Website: lowes
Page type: account-dashboard
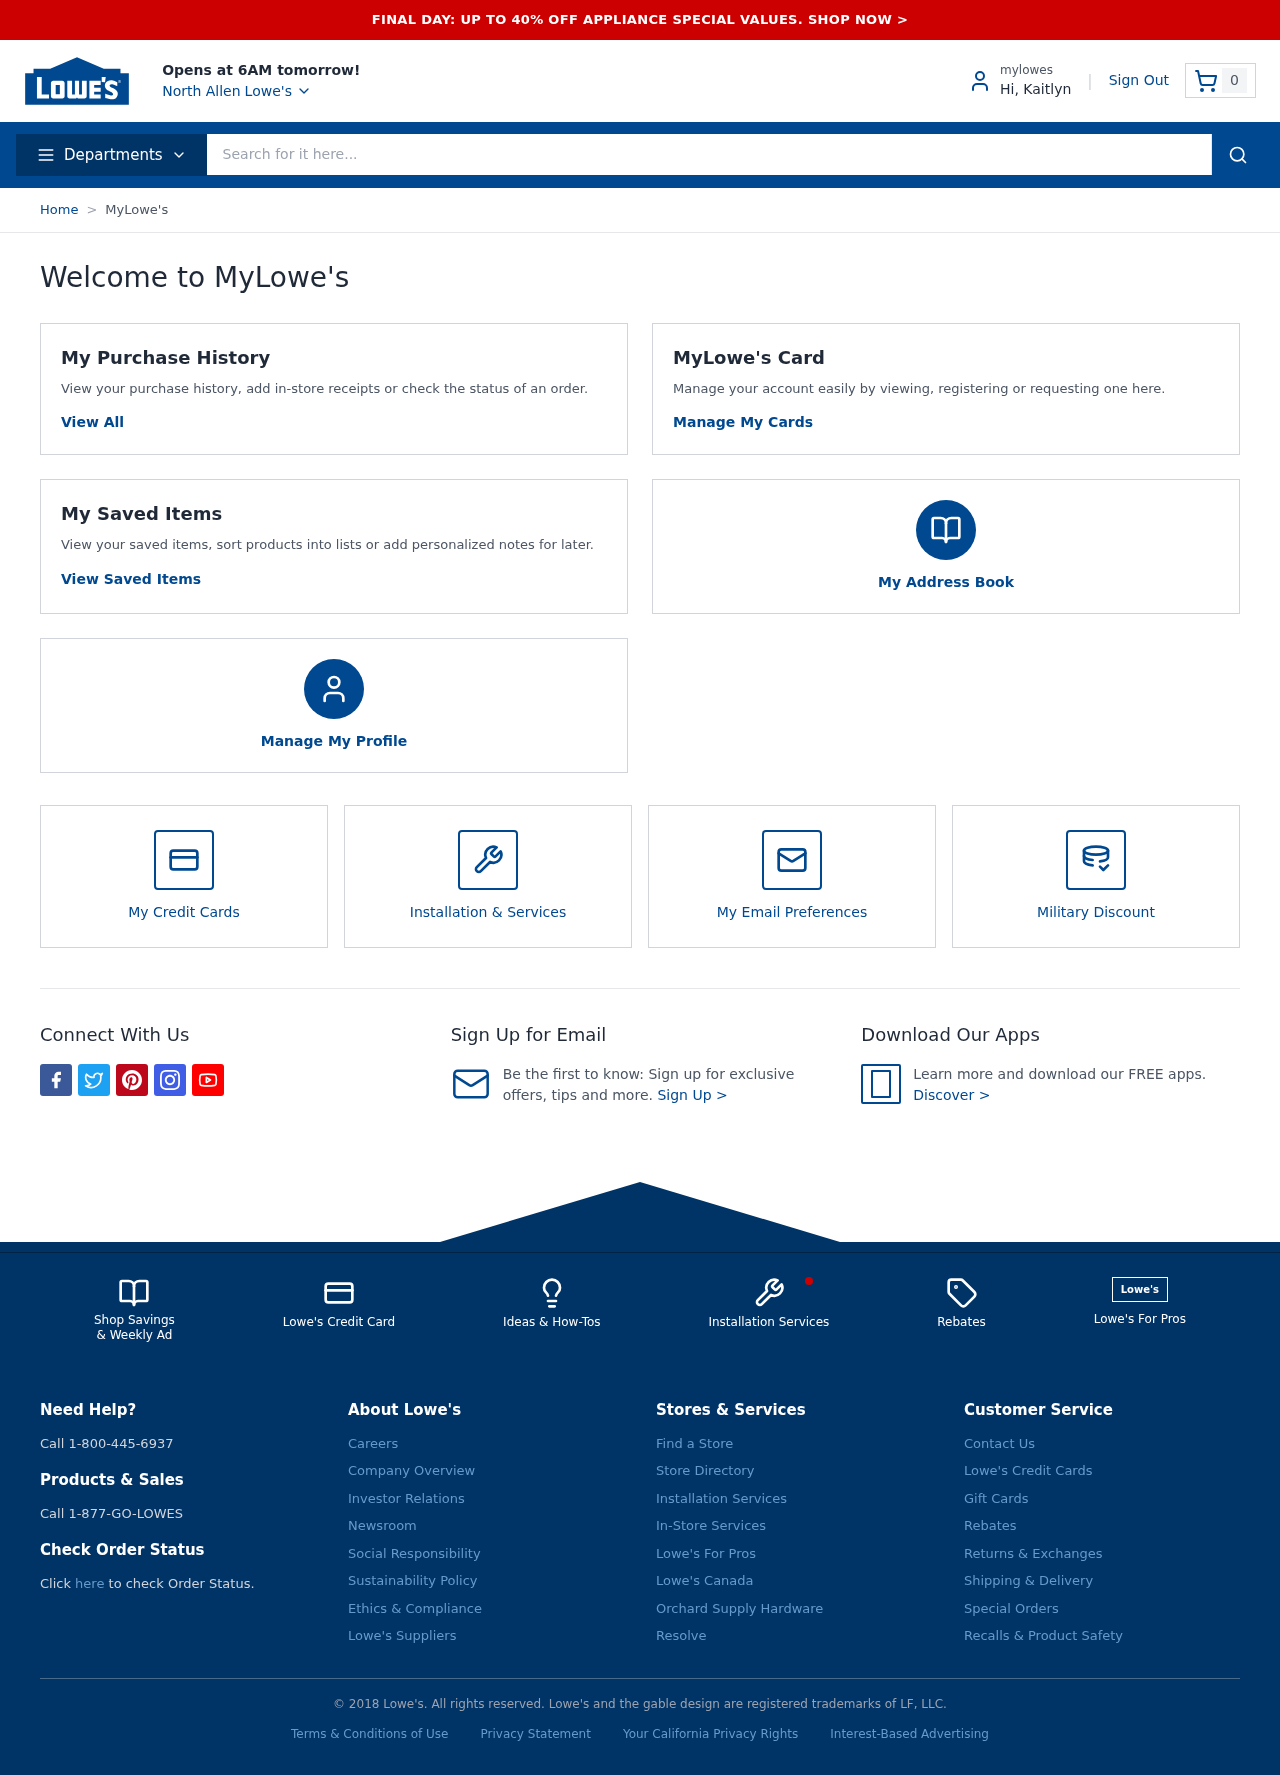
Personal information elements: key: PII_CITY
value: North Allen
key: PII_FIRSTNAME
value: Hi, Kaitlyn
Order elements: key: ORDER_NUM_ITEMS
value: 0
Search elements: key: HEADER_SEARCH
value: Search for it here...